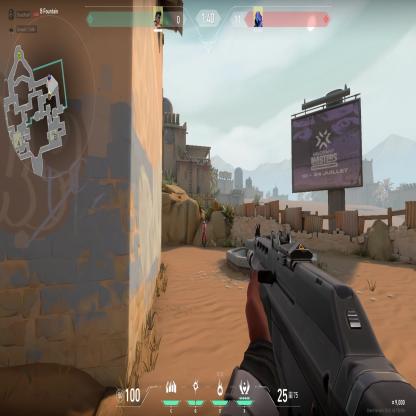
Label: enemy